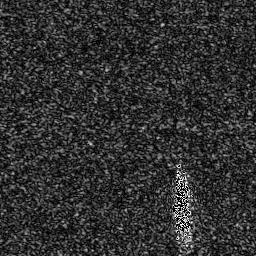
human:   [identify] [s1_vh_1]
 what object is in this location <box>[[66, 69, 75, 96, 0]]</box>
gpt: <ref>1 medium ship at the bottom right</ref>